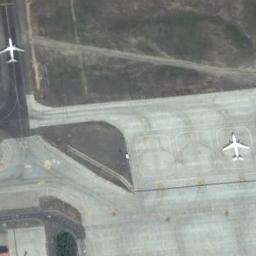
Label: airplane